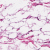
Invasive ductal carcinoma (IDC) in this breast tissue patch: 0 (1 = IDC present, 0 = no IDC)